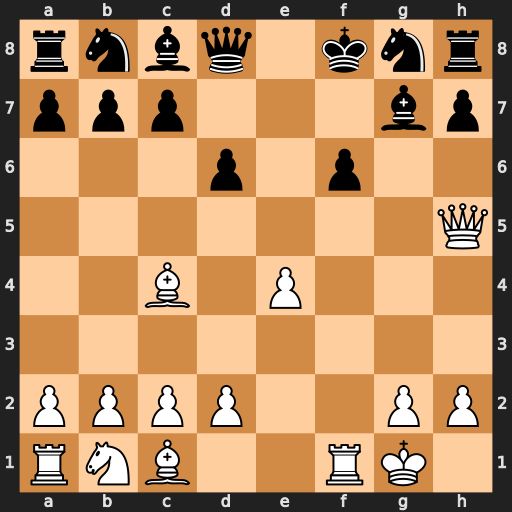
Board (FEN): rnbq1knr/ppp3bp/3p1p2/7Q/2B1P3/8/PPPP2PP/RNB2RK1
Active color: w
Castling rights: -
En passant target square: -
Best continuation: Qf7#